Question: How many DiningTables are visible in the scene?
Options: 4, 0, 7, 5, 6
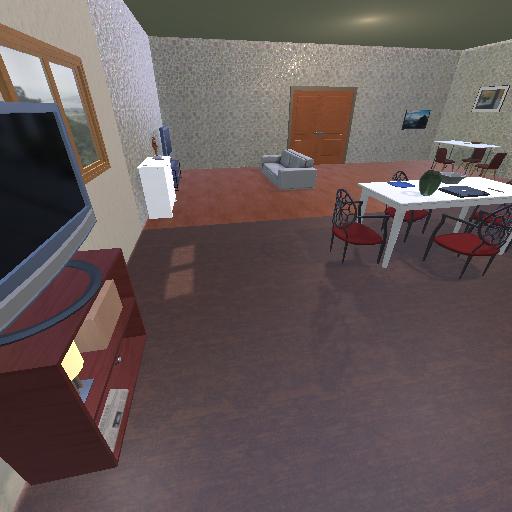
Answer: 4